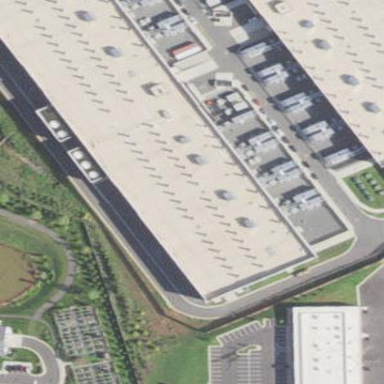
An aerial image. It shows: Data center building.